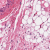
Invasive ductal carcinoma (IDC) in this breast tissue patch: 0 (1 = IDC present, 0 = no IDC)